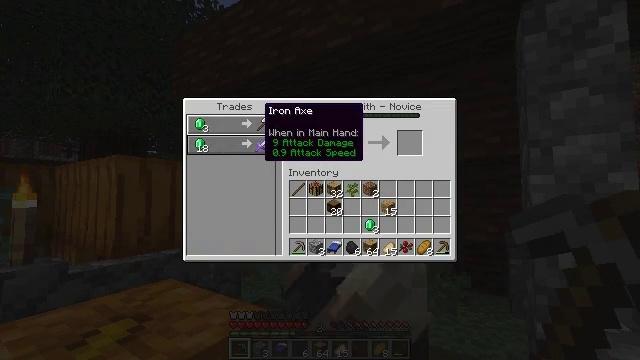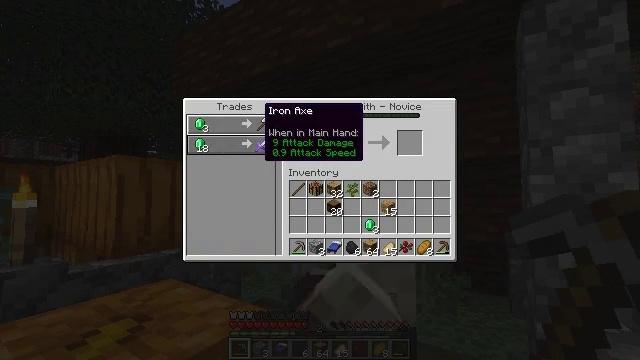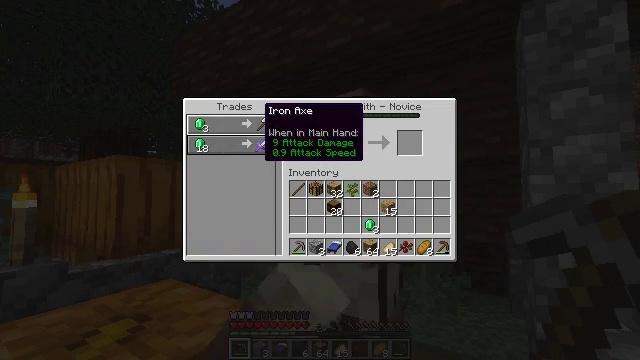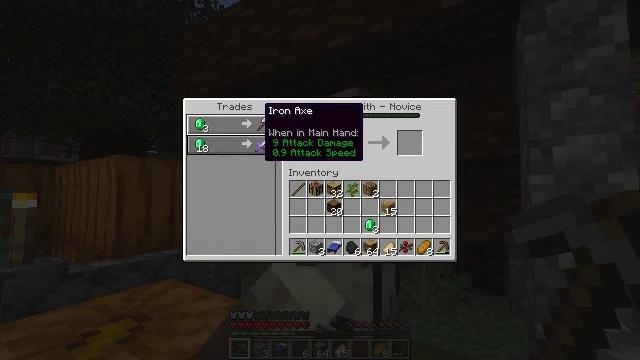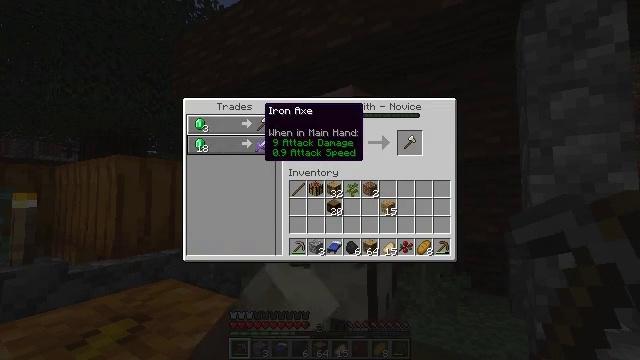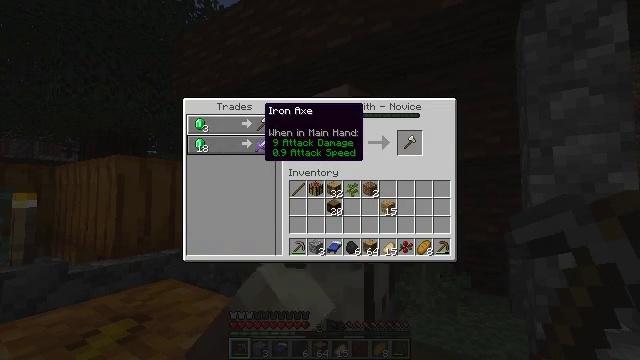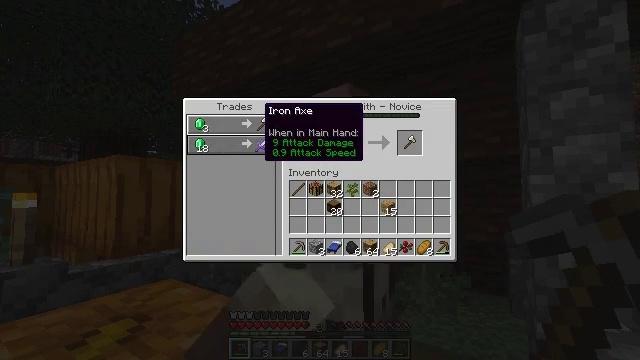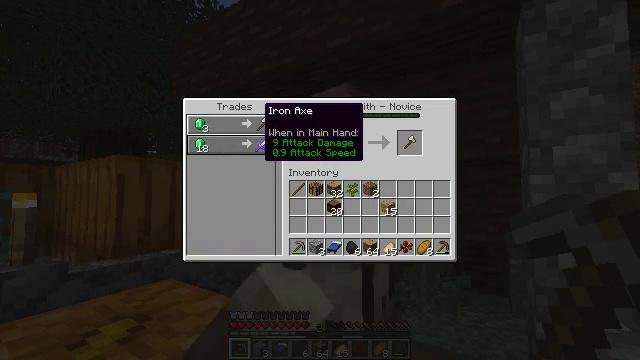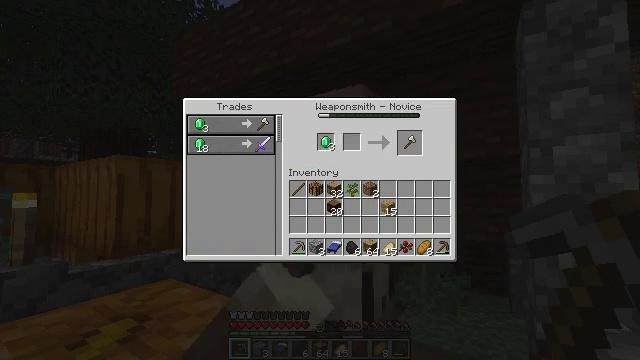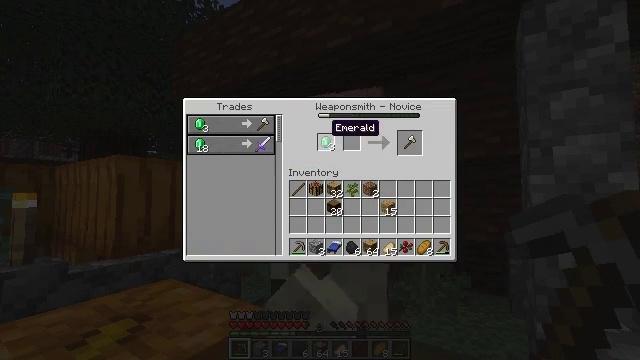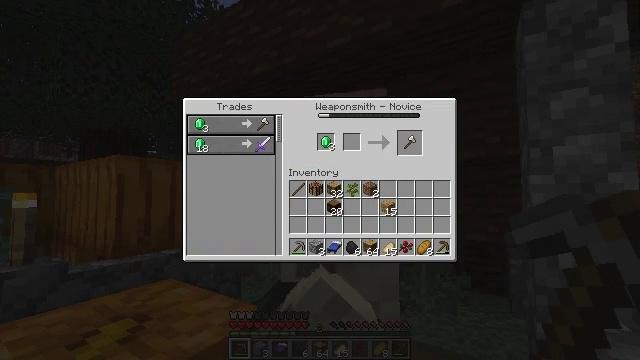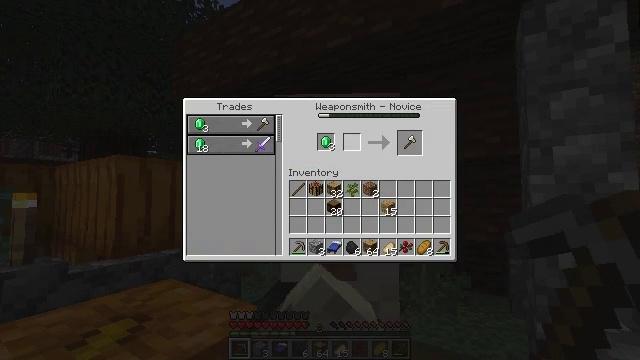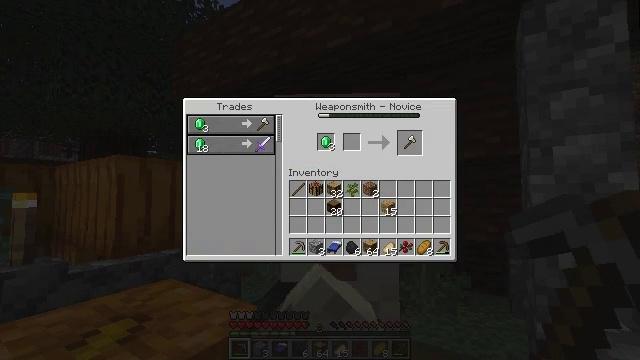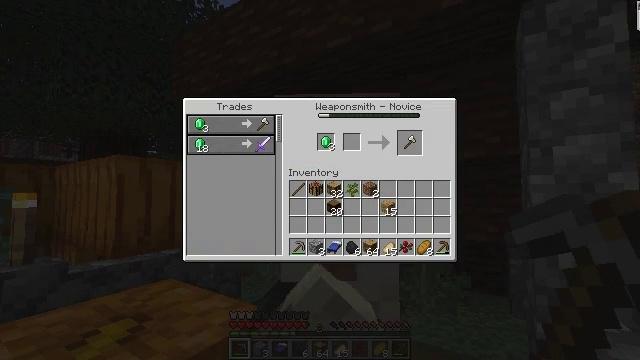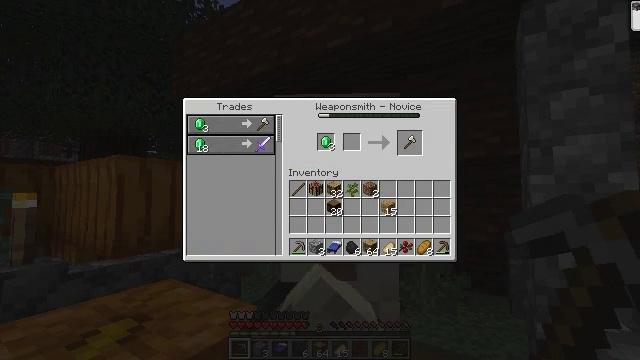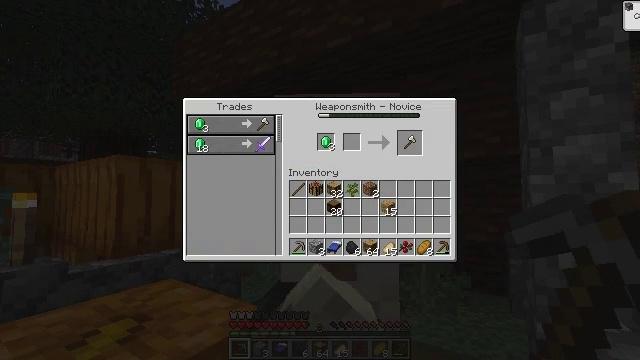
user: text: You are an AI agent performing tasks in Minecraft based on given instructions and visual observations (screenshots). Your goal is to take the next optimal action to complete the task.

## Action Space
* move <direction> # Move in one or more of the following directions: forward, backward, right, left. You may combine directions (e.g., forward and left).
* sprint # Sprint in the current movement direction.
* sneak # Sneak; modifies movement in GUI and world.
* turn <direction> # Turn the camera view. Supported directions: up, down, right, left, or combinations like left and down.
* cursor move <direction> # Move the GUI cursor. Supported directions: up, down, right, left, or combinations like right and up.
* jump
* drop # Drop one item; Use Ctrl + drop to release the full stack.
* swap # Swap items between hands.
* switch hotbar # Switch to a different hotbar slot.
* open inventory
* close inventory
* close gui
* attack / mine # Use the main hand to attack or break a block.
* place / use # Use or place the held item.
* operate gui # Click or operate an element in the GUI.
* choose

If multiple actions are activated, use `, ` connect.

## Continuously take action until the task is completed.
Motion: motion action
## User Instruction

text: craft item air
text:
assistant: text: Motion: no_op
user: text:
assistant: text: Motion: no_op
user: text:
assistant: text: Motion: no_op
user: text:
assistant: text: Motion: operate gui
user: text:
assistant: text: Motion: operate gui
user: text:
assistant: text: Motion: operate gui
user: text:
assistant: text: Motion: no_op
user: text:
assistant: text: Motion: cursor move right
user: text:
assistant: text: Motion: cursor move right and down
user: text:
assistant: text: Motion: cursor move right
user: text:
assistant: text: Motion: cursor move right
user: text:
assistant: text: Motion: cursor move right
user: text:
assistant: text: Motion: no_op
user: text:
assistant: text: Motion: no_op
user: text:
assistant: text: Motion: cursor move right
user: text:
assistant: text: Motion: no_op
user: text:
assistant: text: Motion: no_op
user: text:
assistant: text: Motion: sneak
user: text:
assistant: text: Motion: sneak
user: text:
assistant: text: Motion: sneak, operate gui
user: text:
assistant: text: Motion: sneak, operate gui
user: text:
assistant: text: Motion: sneak, operate gui
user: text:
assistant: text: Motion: sneak
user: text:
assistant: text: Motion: sneak
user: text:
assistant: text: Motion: sneak
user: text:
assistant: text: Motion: sneak
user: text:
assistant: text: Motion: sneak, operate gui
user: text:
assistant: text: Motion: sneak, operate gui
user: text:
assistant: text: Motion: sneak
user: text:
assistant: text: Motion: sneak